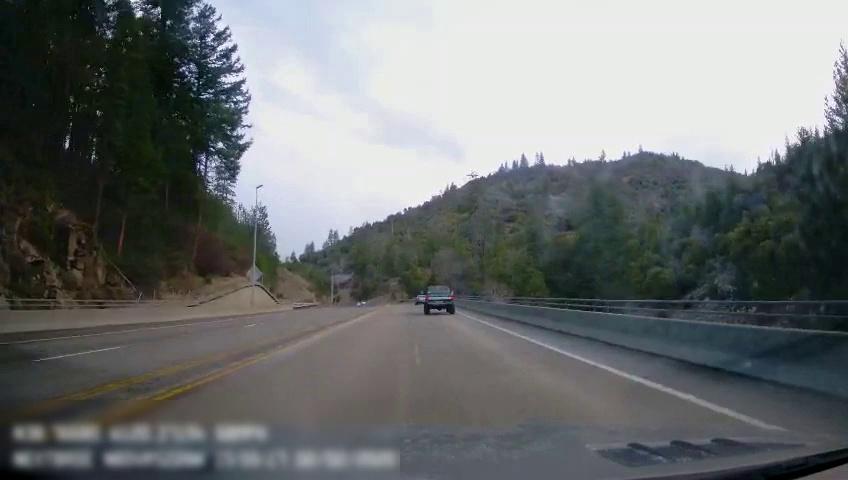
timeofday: Day
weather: Sunny
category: Drivable Space
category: Vehicles | Car
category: Vehicles | Truck
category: Lanes | Current Lane
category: Lanes | Current Lane
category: Lanes | Alternate Lane
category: Lanes | Alternate Lane
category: Lanes | Alternate Lane
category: Lanes | Alternate Lane